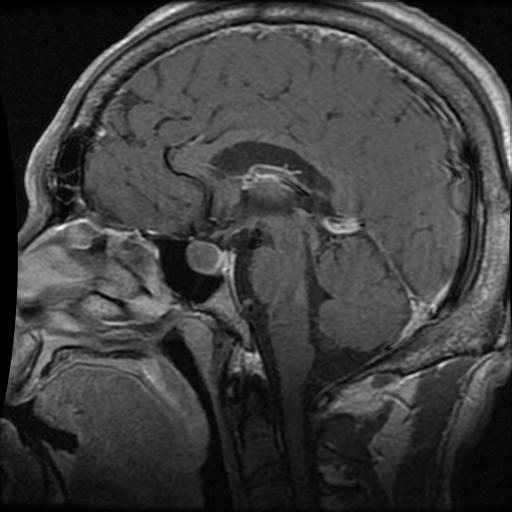
Label: pituitary